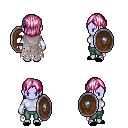
a pixel art fantasy rpg character, female body template, dark elf, purple skin, gray tattered cape, teal pants, pink long bangs hairstyle, white cloth bracers, black slippers, shield, four views (front, back, left, right), 2x2 character sprite sheet, small pixel art, hard edges, no anti-aliasing